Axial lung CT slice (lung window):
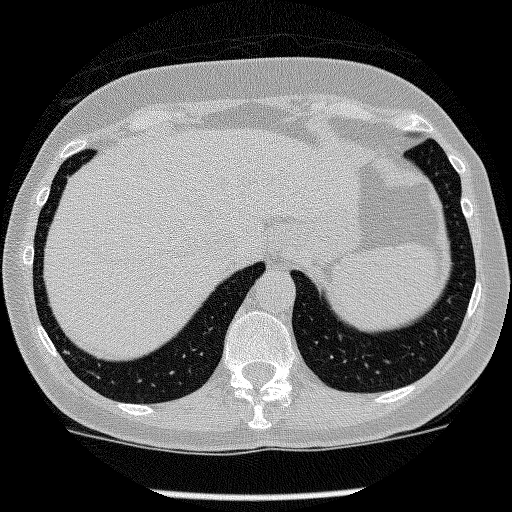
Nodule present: no